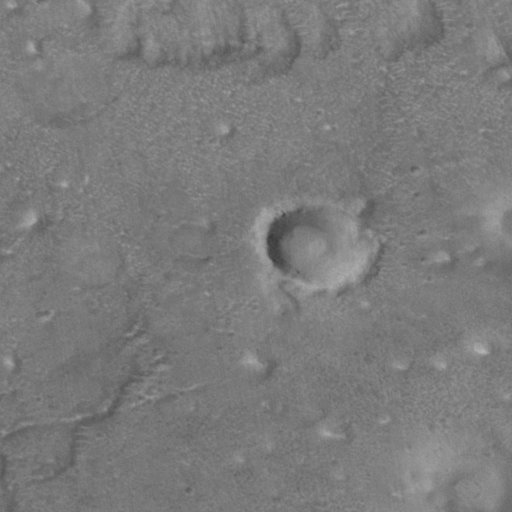
Classes present: Background, Cone